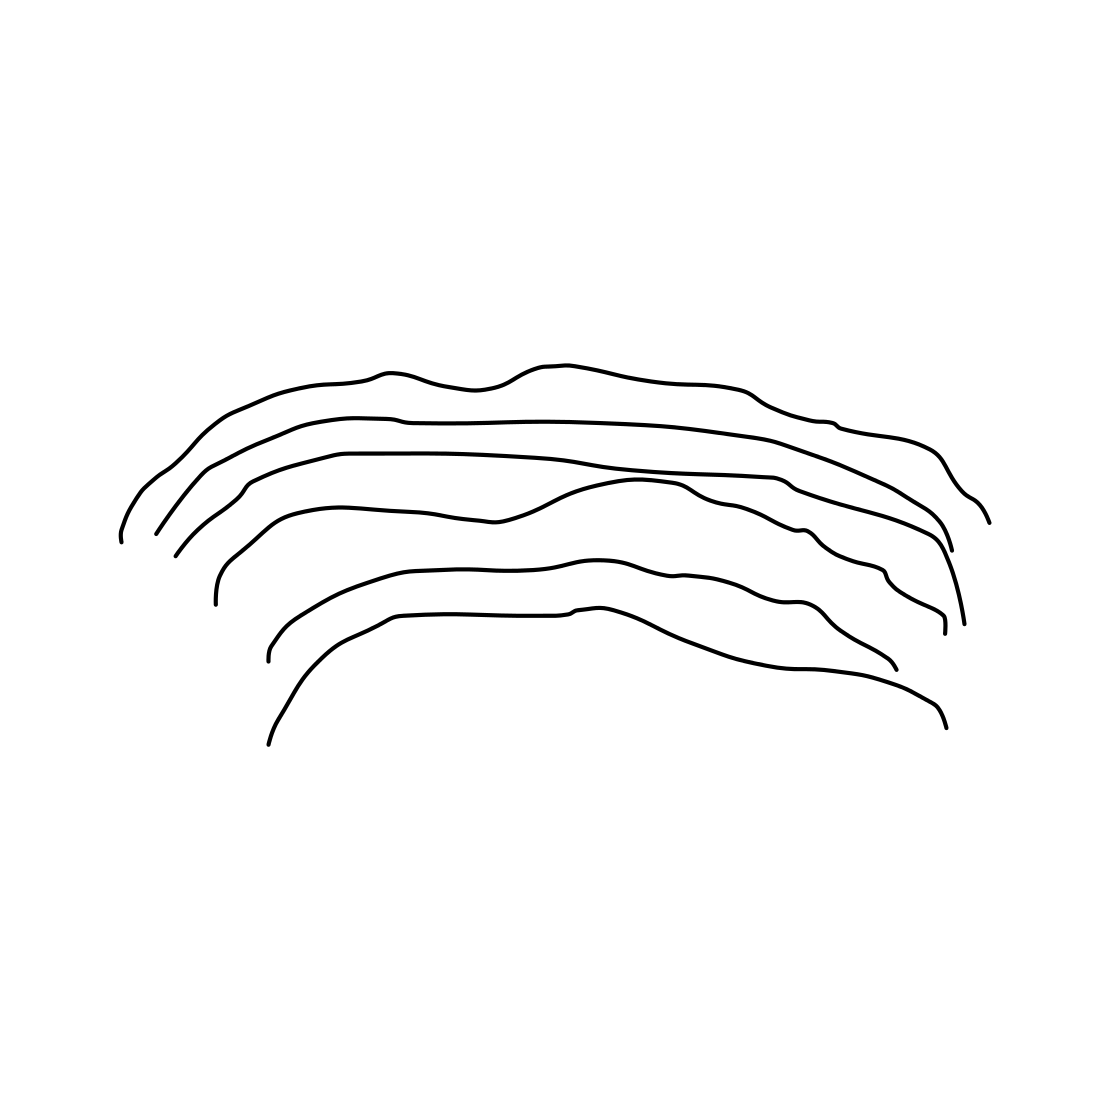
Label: rainbow